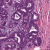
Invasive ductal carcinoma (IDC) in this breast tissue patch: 0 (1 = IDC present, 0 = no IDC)